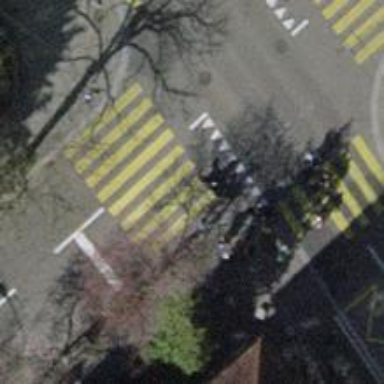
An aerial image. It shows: Zebra crossing with traffic signals.